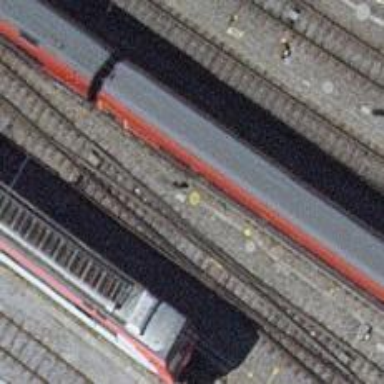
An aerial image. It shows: Railway switch.